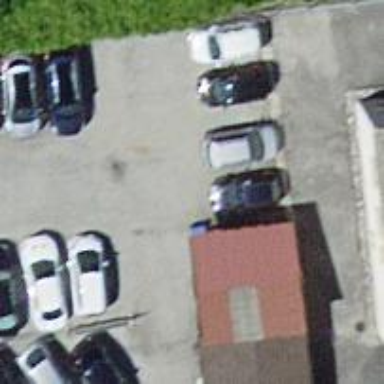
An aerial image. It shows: Parking aisle with fine gravel surface.